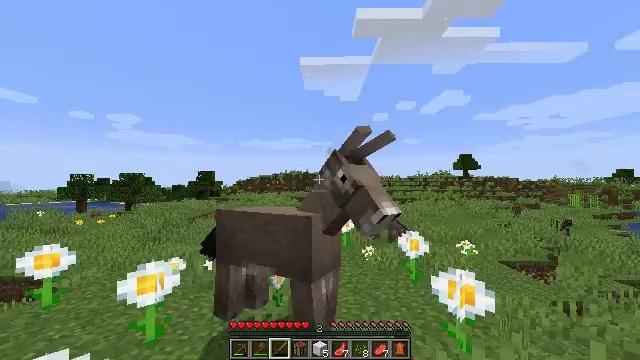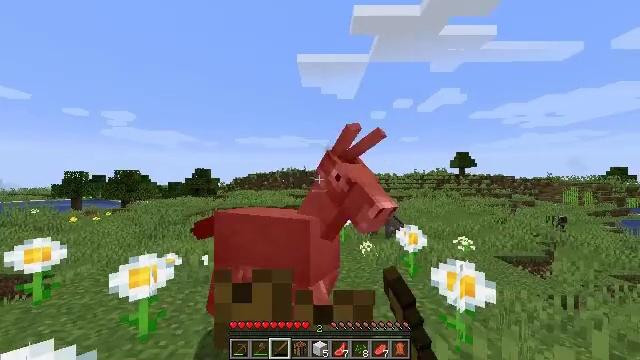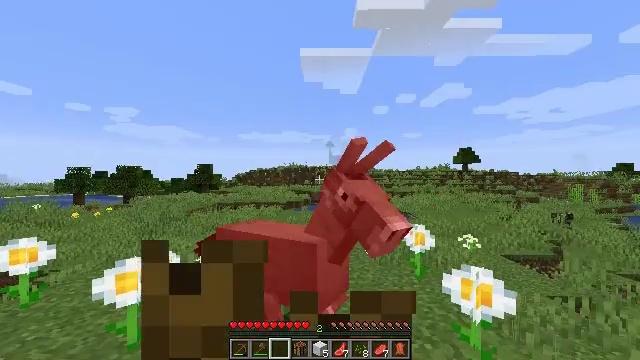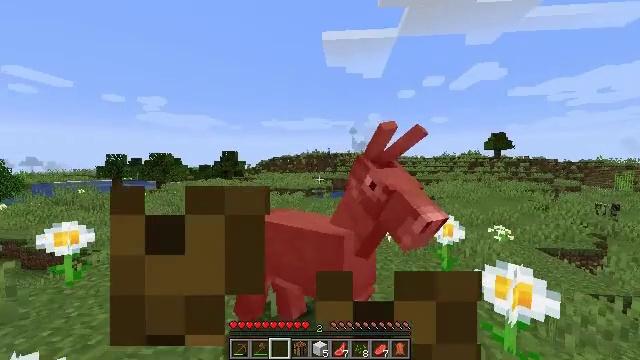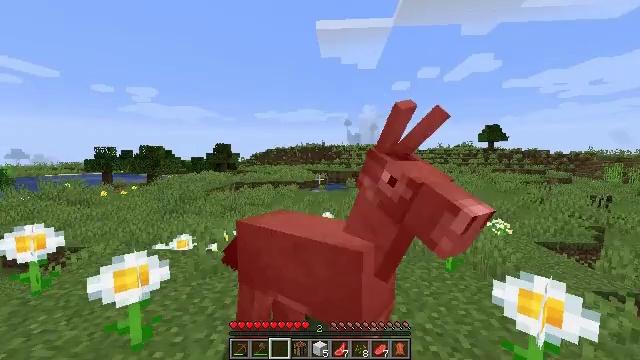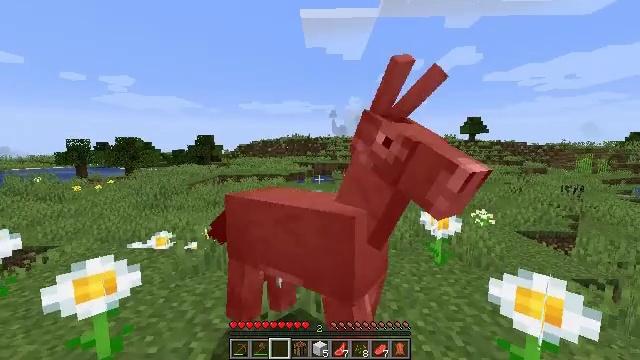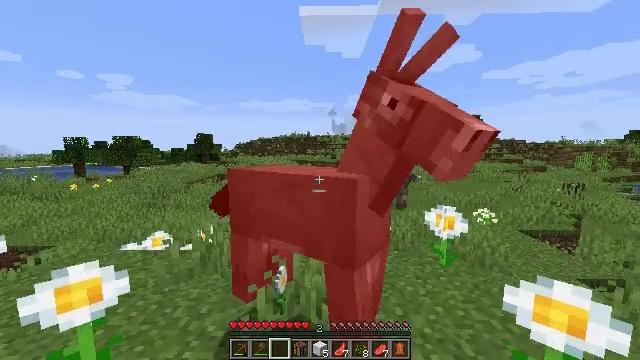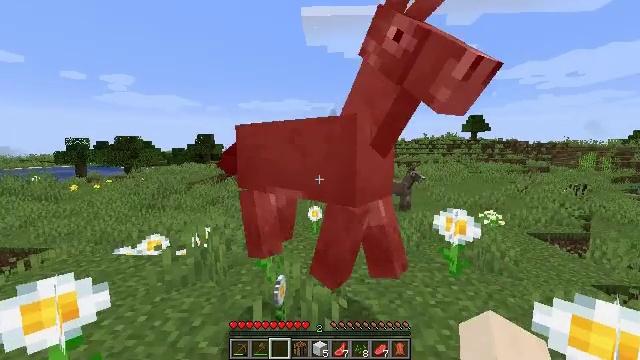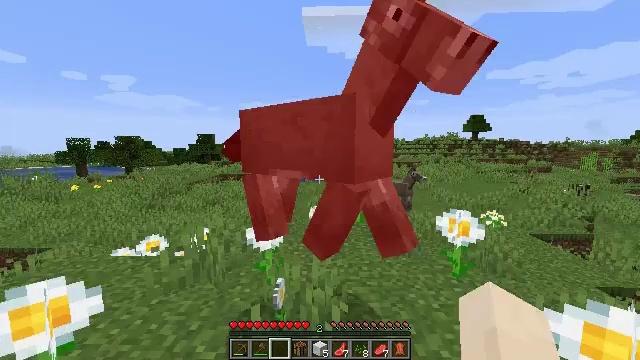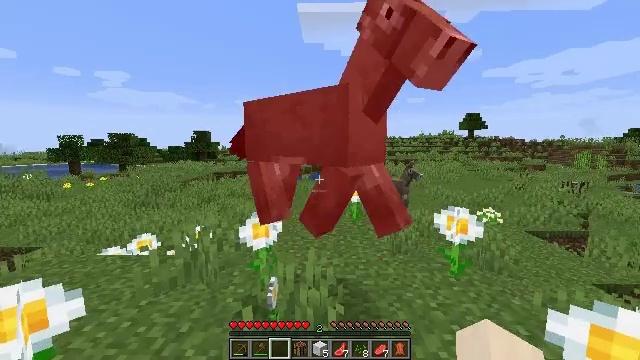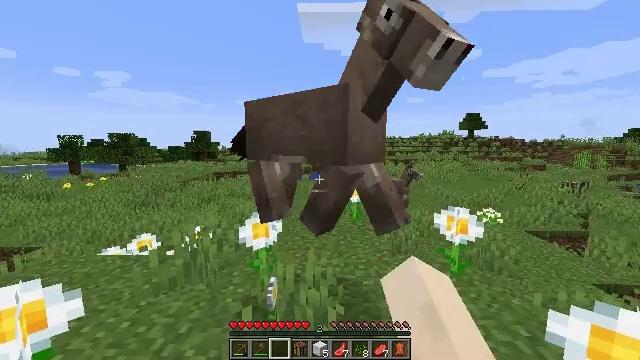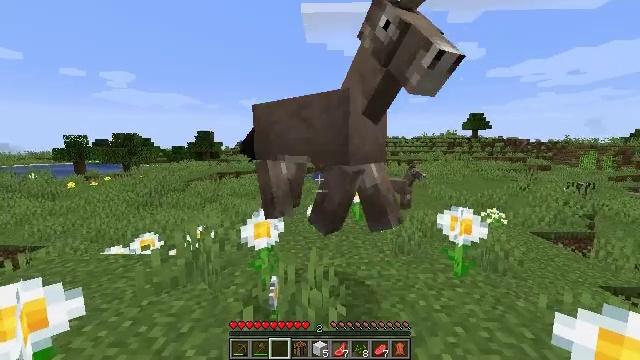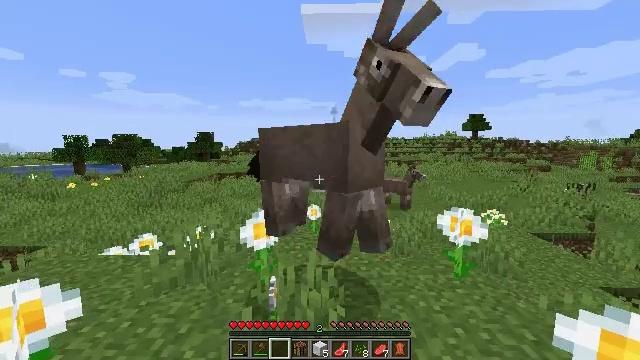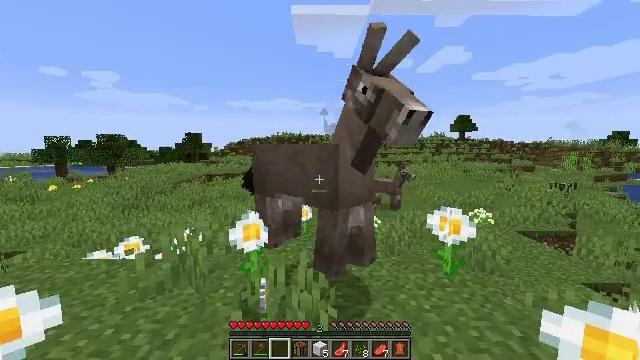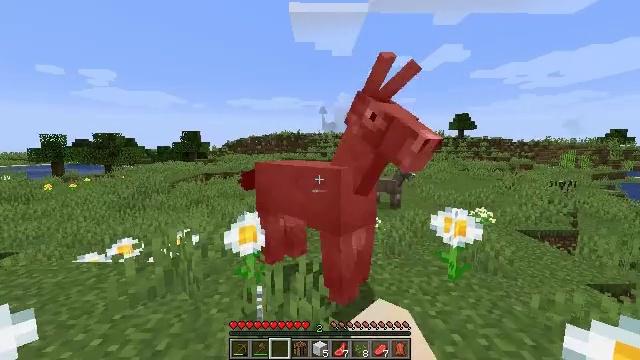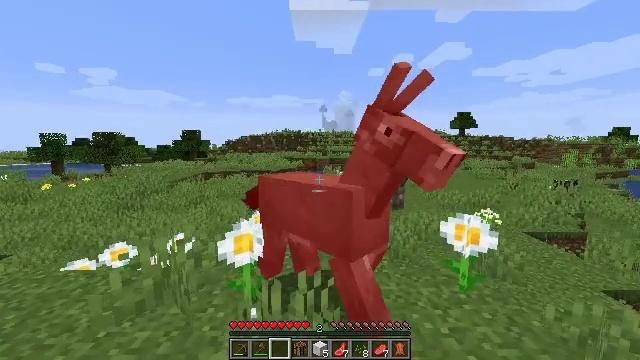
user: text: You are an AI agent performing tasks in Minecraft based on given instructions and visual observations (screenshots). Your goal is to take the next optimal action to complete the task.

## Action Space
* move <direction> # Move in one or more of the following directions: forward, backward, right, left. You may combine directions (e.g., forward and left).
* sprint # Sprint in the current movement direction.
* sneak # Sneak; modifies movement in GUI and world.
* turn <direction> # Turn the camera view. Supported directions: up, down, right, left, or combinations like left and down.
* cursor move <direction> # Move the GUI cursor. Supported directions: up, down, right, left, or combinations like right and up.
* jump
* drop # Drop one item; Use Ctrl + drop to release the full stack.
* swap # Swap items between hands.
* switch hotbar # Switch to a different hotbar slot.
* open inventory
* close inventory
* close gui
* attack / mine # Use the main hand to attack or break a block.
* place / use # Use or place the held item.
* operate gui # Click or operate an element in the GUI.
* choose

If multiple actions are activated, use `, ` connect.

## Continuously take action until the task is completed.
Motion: motion action
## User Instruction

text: Hunt a donkey.
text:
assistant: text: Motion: move forward, attack / mine
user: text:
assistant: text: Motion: move forward, attack / mine
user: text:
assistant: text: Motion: move forward, turn left and down, attack / mine
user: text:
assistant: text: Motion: move forward, turn right and down, attack / mine
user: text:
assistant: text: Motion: move forward, turn right and down, attack / mine
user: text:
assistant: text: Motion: move forward, attack / mine
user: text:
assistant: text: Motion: attack / mine
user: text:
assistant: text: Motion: no_op
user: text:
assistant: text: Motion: attack / mine
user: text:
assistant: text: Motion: attack / mine
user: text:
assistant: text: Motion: attack / mine
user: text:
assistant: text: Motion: no_op
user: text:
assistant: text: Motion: move forward, turn right, attack / mine
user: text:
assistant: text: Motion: move forward, attack / mine
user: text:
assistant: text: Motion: move forward, attack / mine
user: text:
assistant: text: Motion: move forward, turn left and down, attack / mine
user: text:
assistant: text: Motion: move forward, turn left and down
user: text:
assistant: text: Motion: move forward, turn right and down, attack / mine
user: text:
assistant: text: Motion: move forward, turn right and down, attack / mine
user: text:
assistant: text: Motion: move forward, attack / mine
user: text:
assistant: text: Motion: move forward
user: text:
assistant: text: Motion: turn right, attack / mine
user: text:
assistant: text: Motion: turn right, attack / mine
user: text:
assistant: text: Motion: attack / mine
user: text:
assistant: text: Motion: no_op
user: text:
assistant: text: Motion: turn right, attack / mine
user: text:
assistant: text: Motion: attack / mine